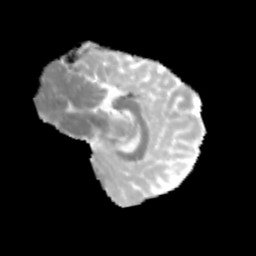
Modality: MD
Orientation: sagittal
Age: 11
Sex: male
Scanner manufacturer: siemens
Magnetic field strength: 3 T
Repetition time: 3.8 s
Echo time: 0.07 s